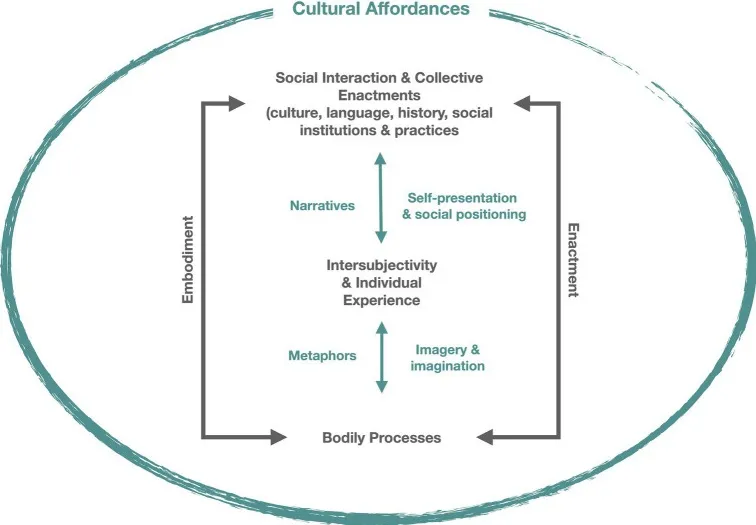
Embodied and Enactive Processes of Meaning Making. The figure outlines the cyclical processes of embodiment and enactment that give rise to meaning and experience. Experience emerges through developmental processes and engagement with others in particular social-cultural contexts. There is two-way traffic between bodily processes and individual experience mediated by cognitive processes of metaphoric thinking, imagery and imagination. Similarly, there is traffic between experience and social discourse mediated by interpersonal communication and narrative practices. All of this occurs in a field of cultural affordances provided by local niches and larger social contexts (Adapted from Figure 20.1 in; originally published in Embodiment, Enaction, and Culture: Investigating the Constitution of the Shared World, edited by Christoph Durt, Thomas Fuchs, and Christian Tewes, reprinted courtesy of The MIT Press).
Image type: chart (chart)